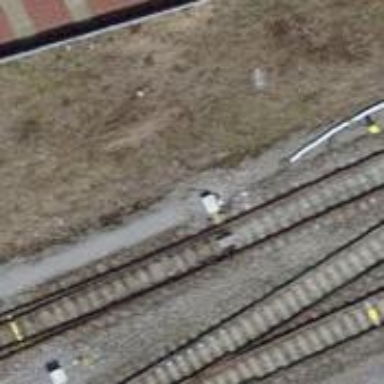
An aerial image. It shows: Railway switch.